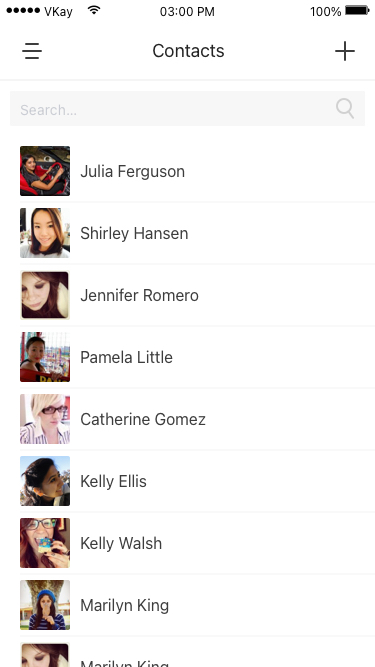
Text in this UI design:
Contacts
Julia Ferguson
Shirley Hansen
Jennifer Romero
Pamela Little
Catherine Gomez
Kelly Ellis
Kelly Walsh
Marilyn King
Marilyn King
Search…